Aerial crown-view tile of a tropical tree (Barro Colorado Island, Panama), acquired 20250915:
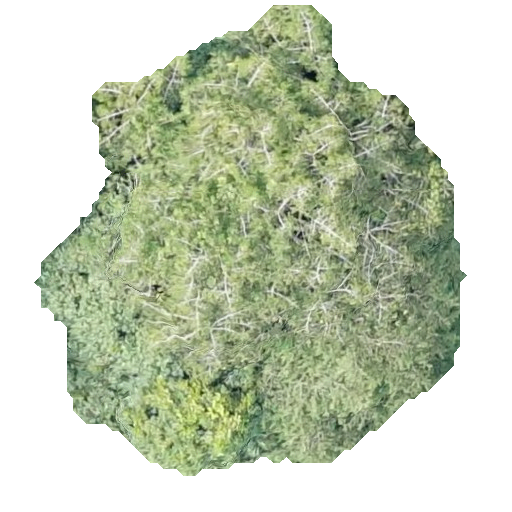
Species: Virola surinamensis
GBIF accepted scientific name: Virola surinamensis
Crown area: 203.044 m²